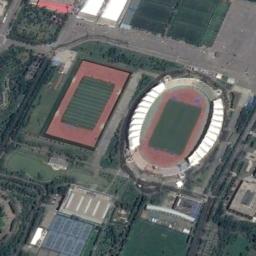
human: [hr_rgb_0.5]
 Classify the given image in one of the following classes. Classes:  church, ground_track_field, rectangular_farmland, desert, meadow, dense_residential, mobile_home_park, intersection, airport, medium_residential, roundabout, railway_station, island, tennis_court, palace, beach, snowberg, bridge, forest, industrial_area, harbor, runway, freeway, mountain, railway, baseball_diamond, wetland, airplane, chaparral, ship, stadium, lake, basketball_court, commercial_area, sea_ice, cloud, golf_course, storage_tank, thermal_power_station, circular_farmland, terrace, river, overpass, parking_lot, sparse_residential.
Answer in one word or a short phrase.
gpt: stadium